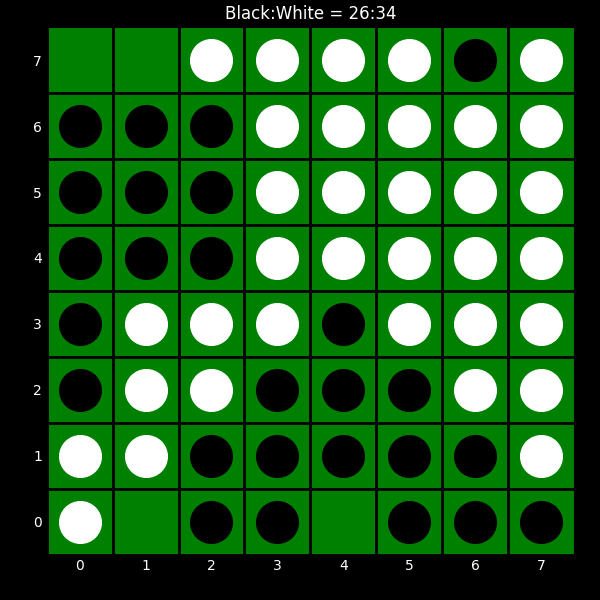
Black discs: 26
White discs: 34